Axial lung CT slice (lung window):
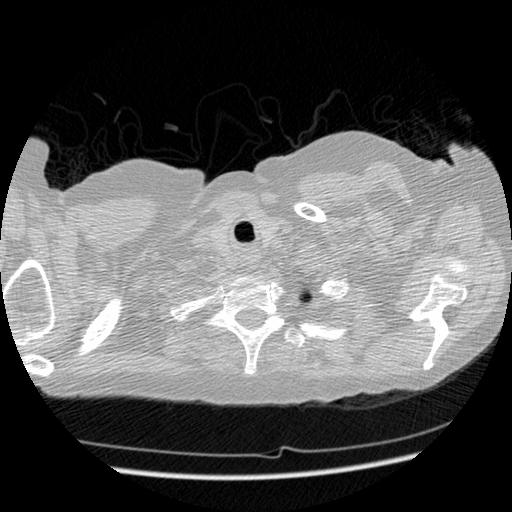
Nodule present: no